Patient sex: M
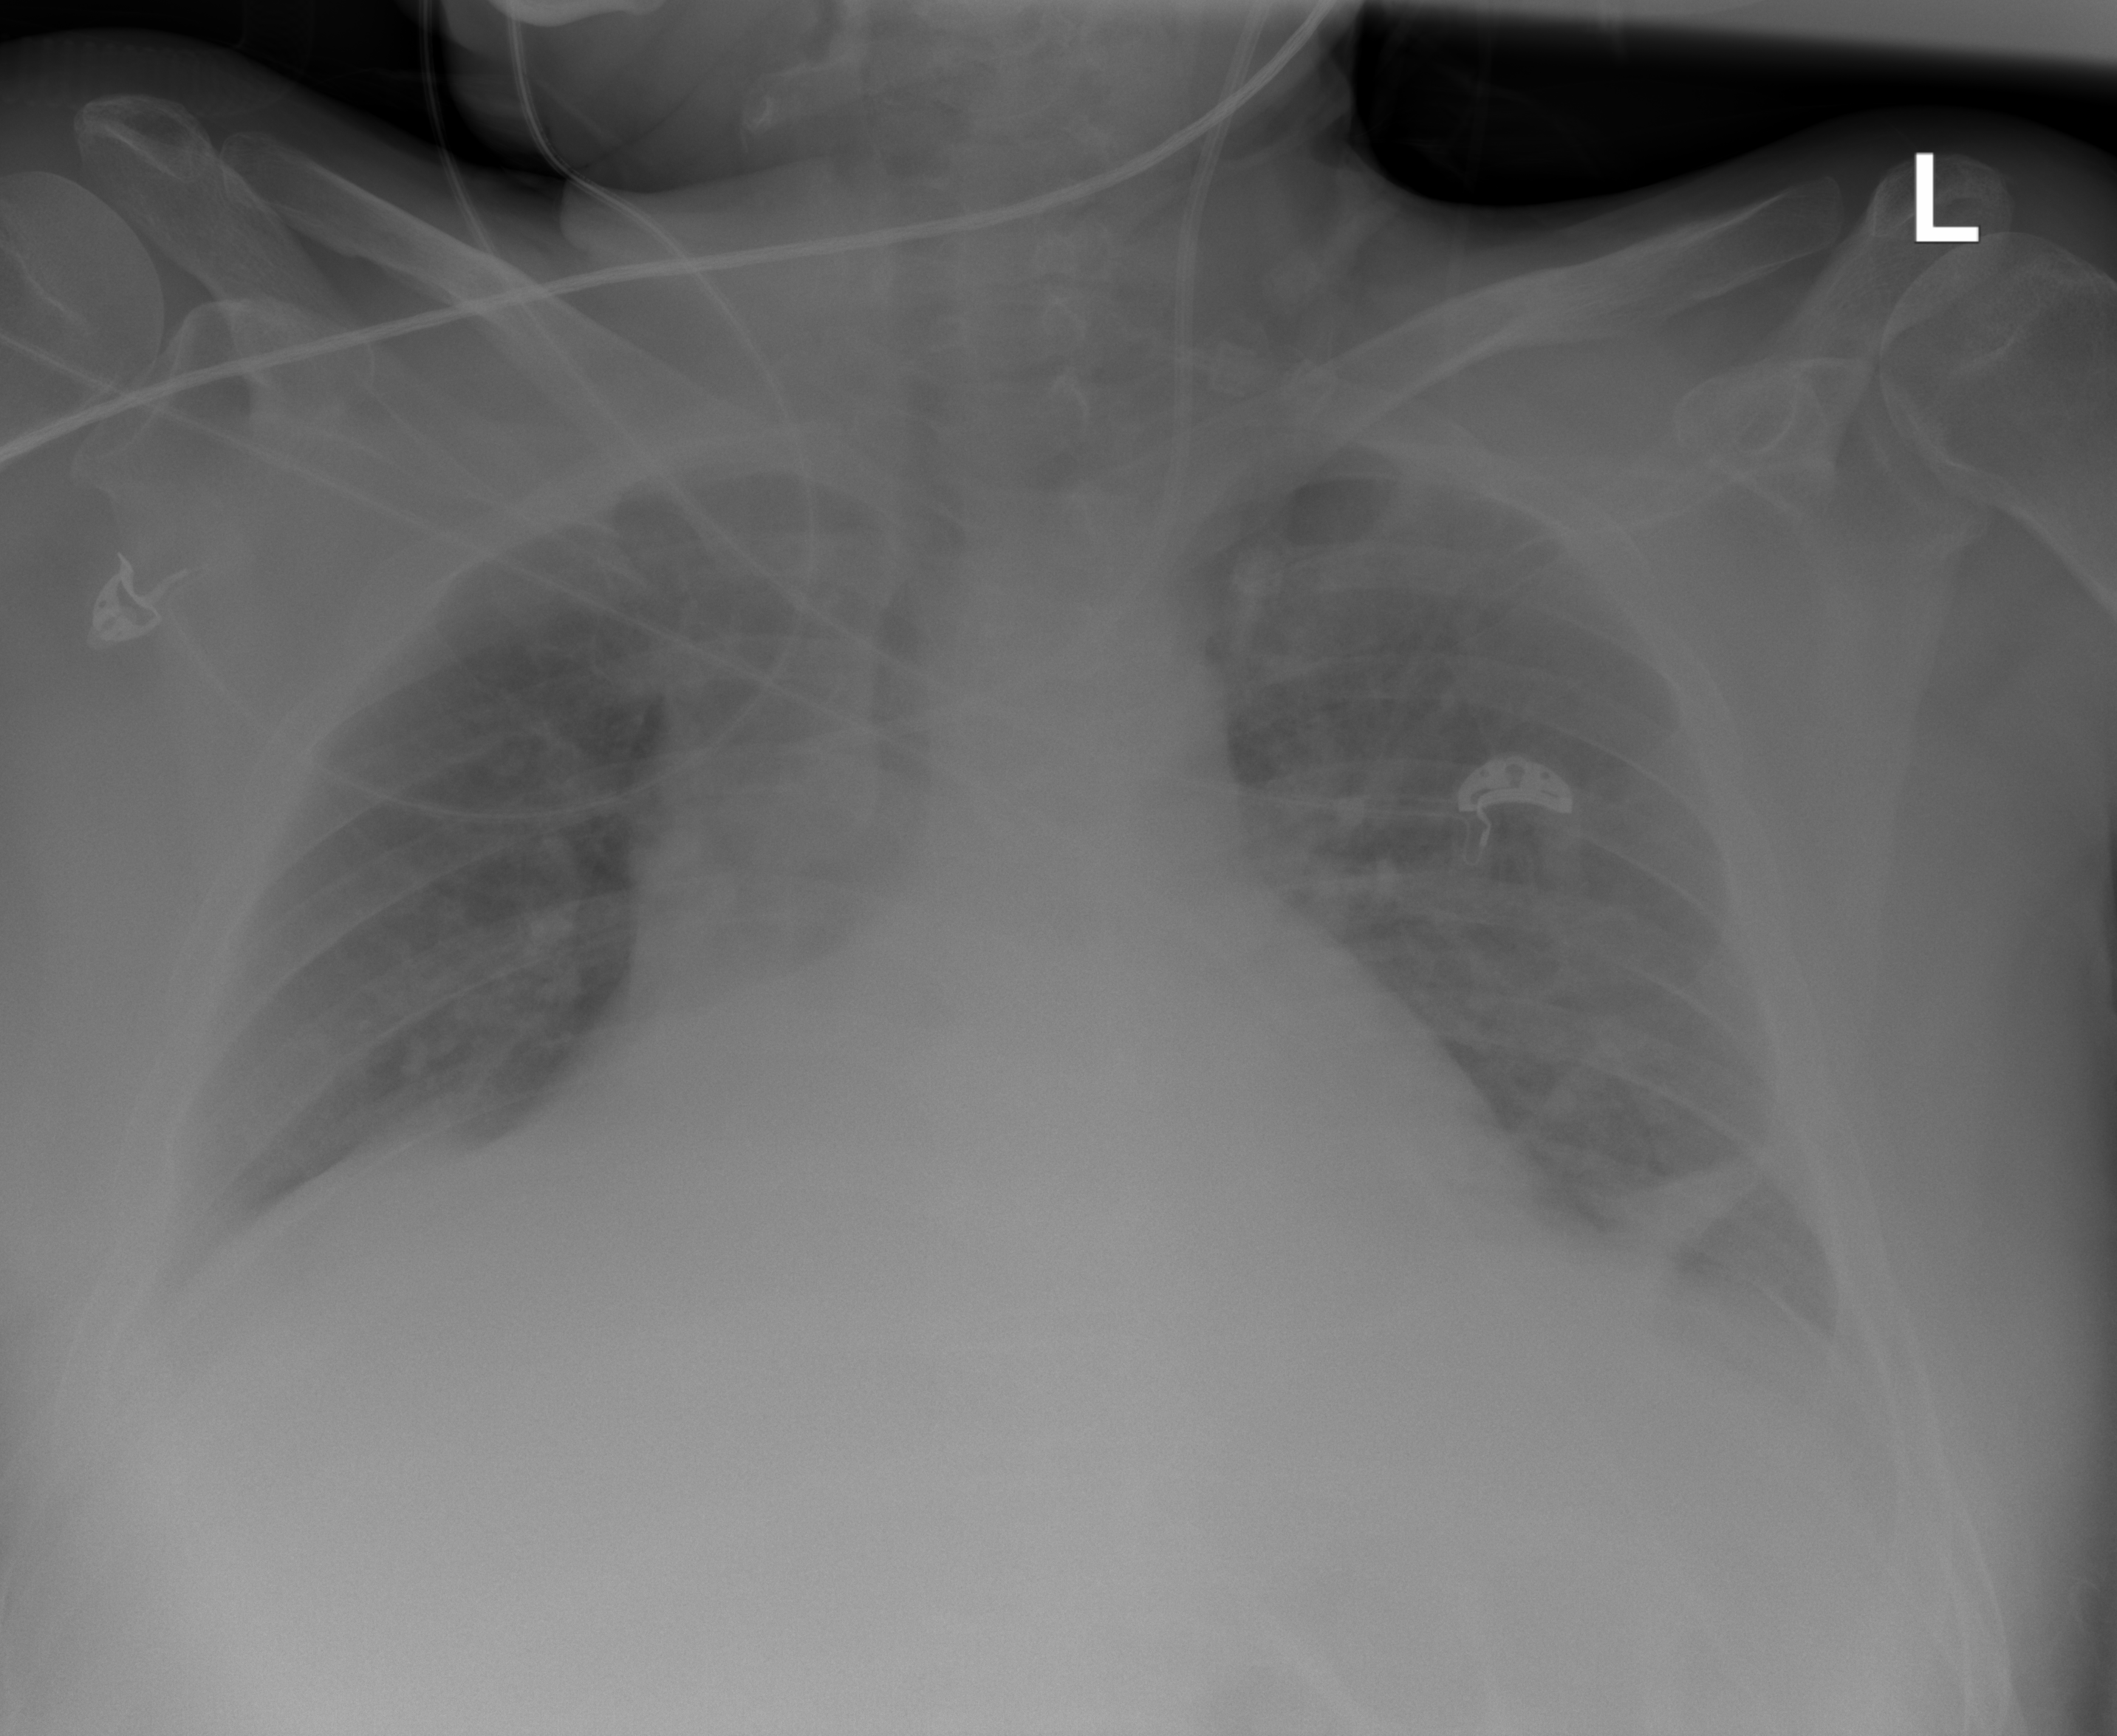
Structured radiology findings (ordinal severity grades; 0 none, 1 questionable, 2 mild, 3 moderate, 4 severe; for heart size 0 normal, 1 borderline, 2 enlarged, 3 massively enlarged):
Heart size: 2
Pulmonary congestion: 2
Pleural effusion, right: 2
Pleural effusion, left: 2
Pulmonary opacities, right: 2
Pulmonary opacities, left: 2
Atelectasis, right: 2
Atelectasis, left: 3